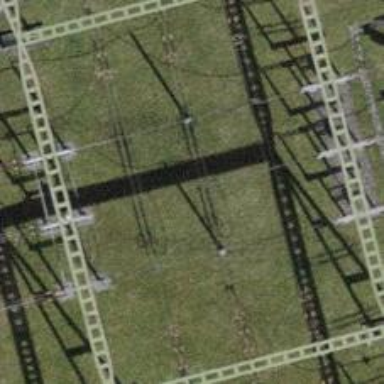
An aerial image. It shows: Power line with three cables configured as busbar.